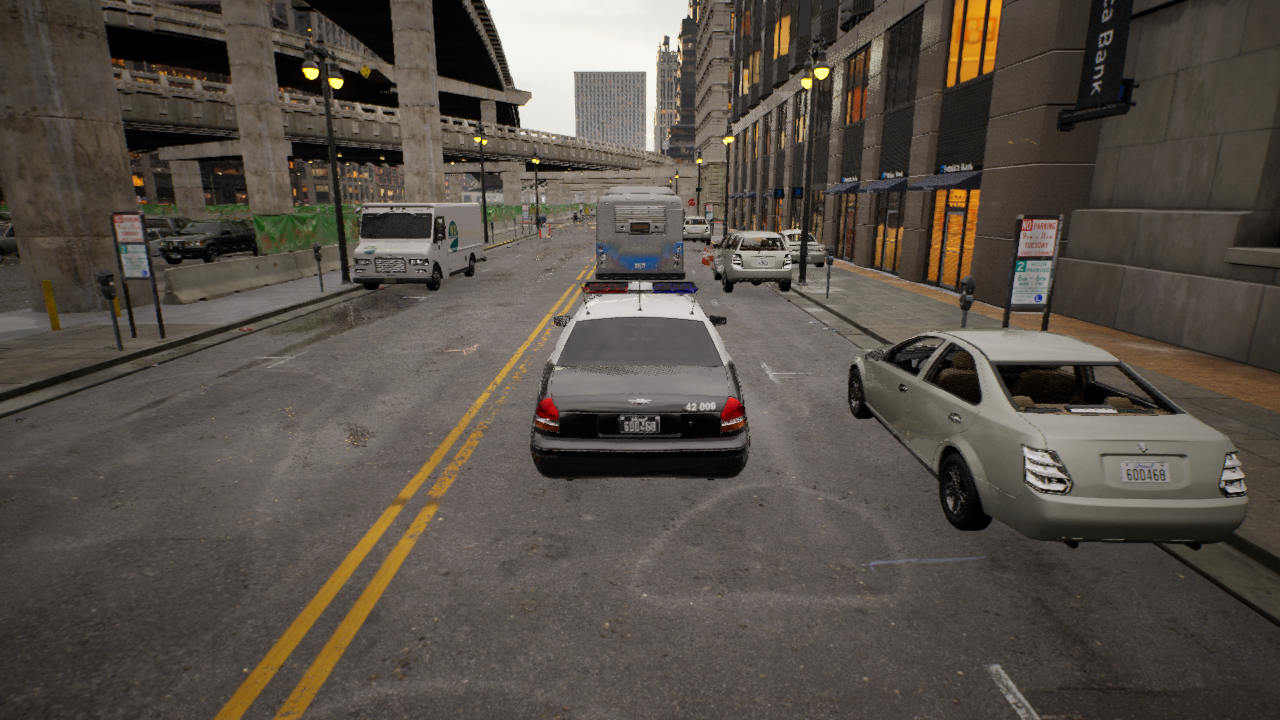
Venue: downtown
Lighting: golden hour
Vehicle rig: sedan